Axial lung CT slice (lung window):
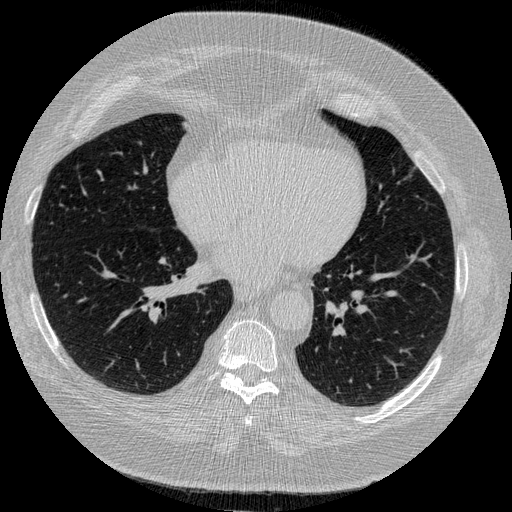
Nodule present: no